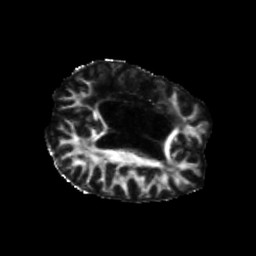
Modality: FA
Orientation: axial
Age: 31
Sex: female
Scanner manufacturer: siemens
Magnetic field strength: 3 T
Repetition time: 5.25 s
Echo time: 0.08 s